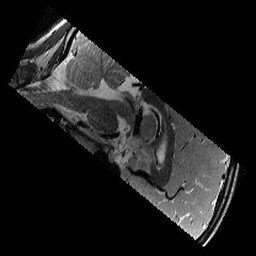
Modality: T2w
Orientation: sagittal
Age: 9
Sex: male
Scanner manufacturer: siemens
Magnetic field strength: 3 T
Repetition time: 9.23 s
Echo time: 0.067 s